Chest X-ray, PA view. Patient: 58 years old, sex M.
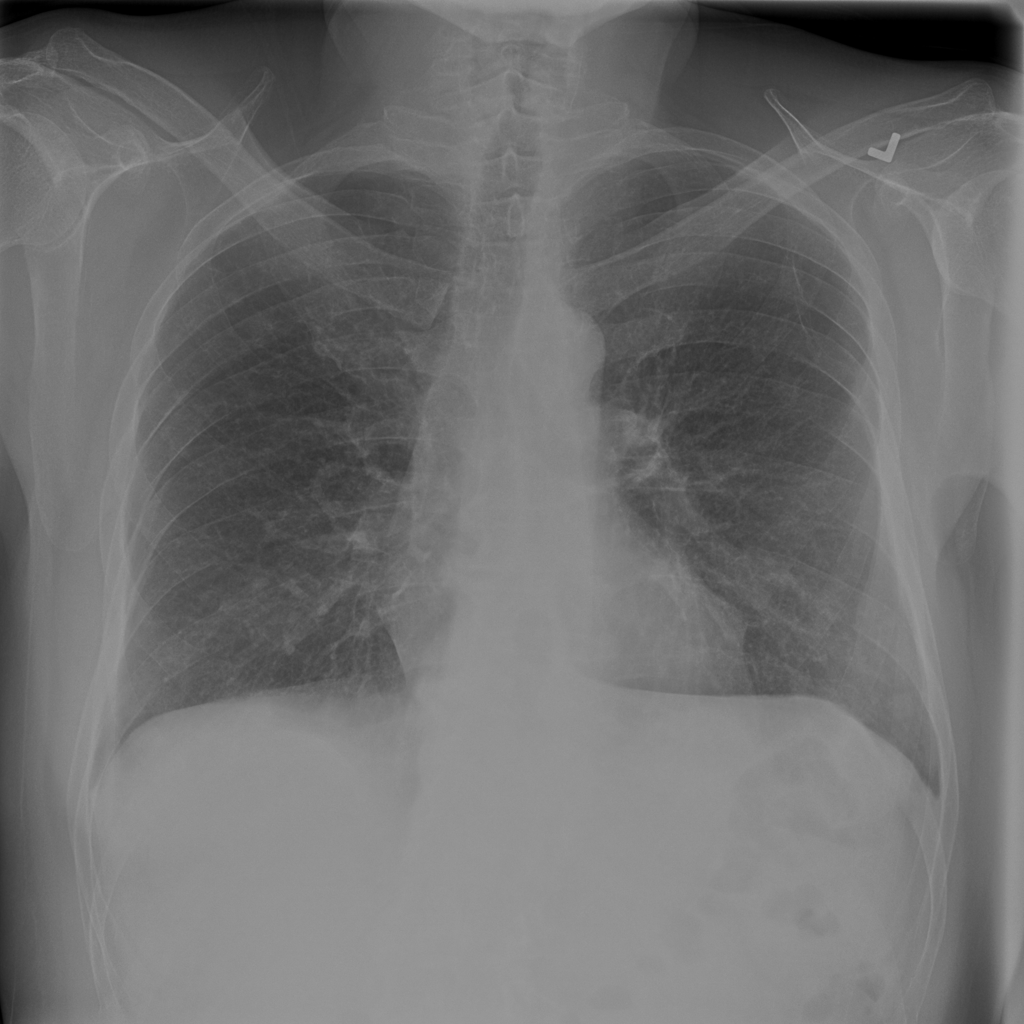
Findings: No Finding